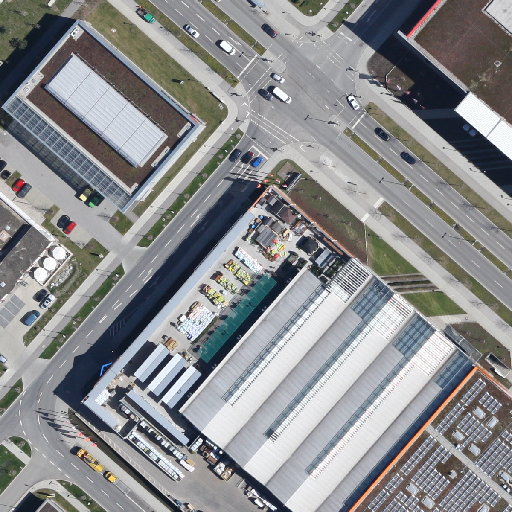
Referring expression: light-duty vehicle in the parking area